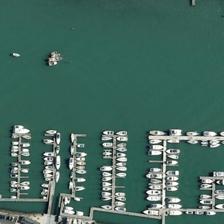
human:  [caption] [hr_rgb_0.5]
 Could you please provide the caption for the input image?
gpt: many boats are orderly in a port .

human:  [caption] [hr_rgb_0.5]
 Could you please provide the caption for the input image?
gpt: many boats are orderly in a port .

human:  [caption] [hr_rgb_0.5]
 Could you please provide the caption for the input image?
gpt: many boats are orderly in a port .

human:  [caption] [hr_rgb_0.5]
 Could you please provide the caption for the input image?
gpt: many boats are orderly in a port .

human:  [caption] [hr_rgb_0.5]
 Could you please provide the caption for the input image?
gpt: many boats are orderly in a port .